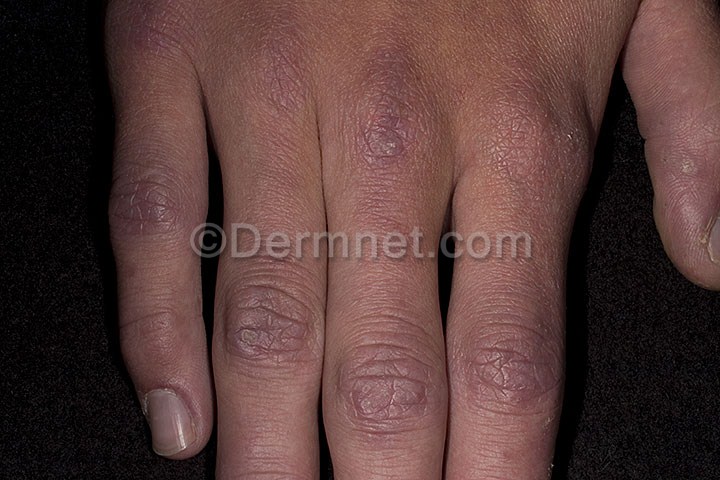
Disease: Lupus and other Connective Tissue diseases